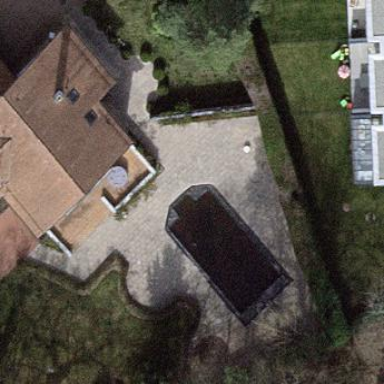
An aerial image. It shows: Swimming pool located in leisure land.